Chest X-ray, AP view. Patient: 42 years old, sex F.
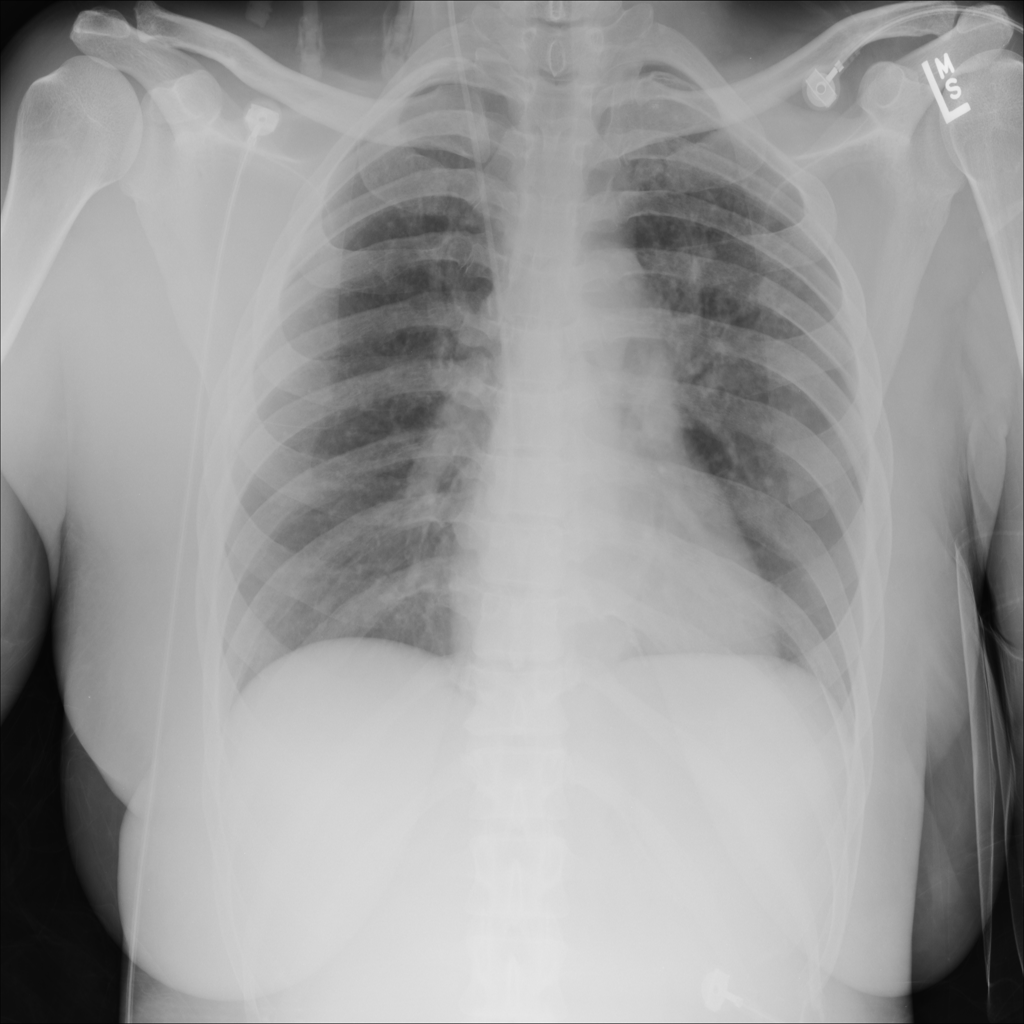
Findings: No Finding